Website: macys
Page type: billing-address
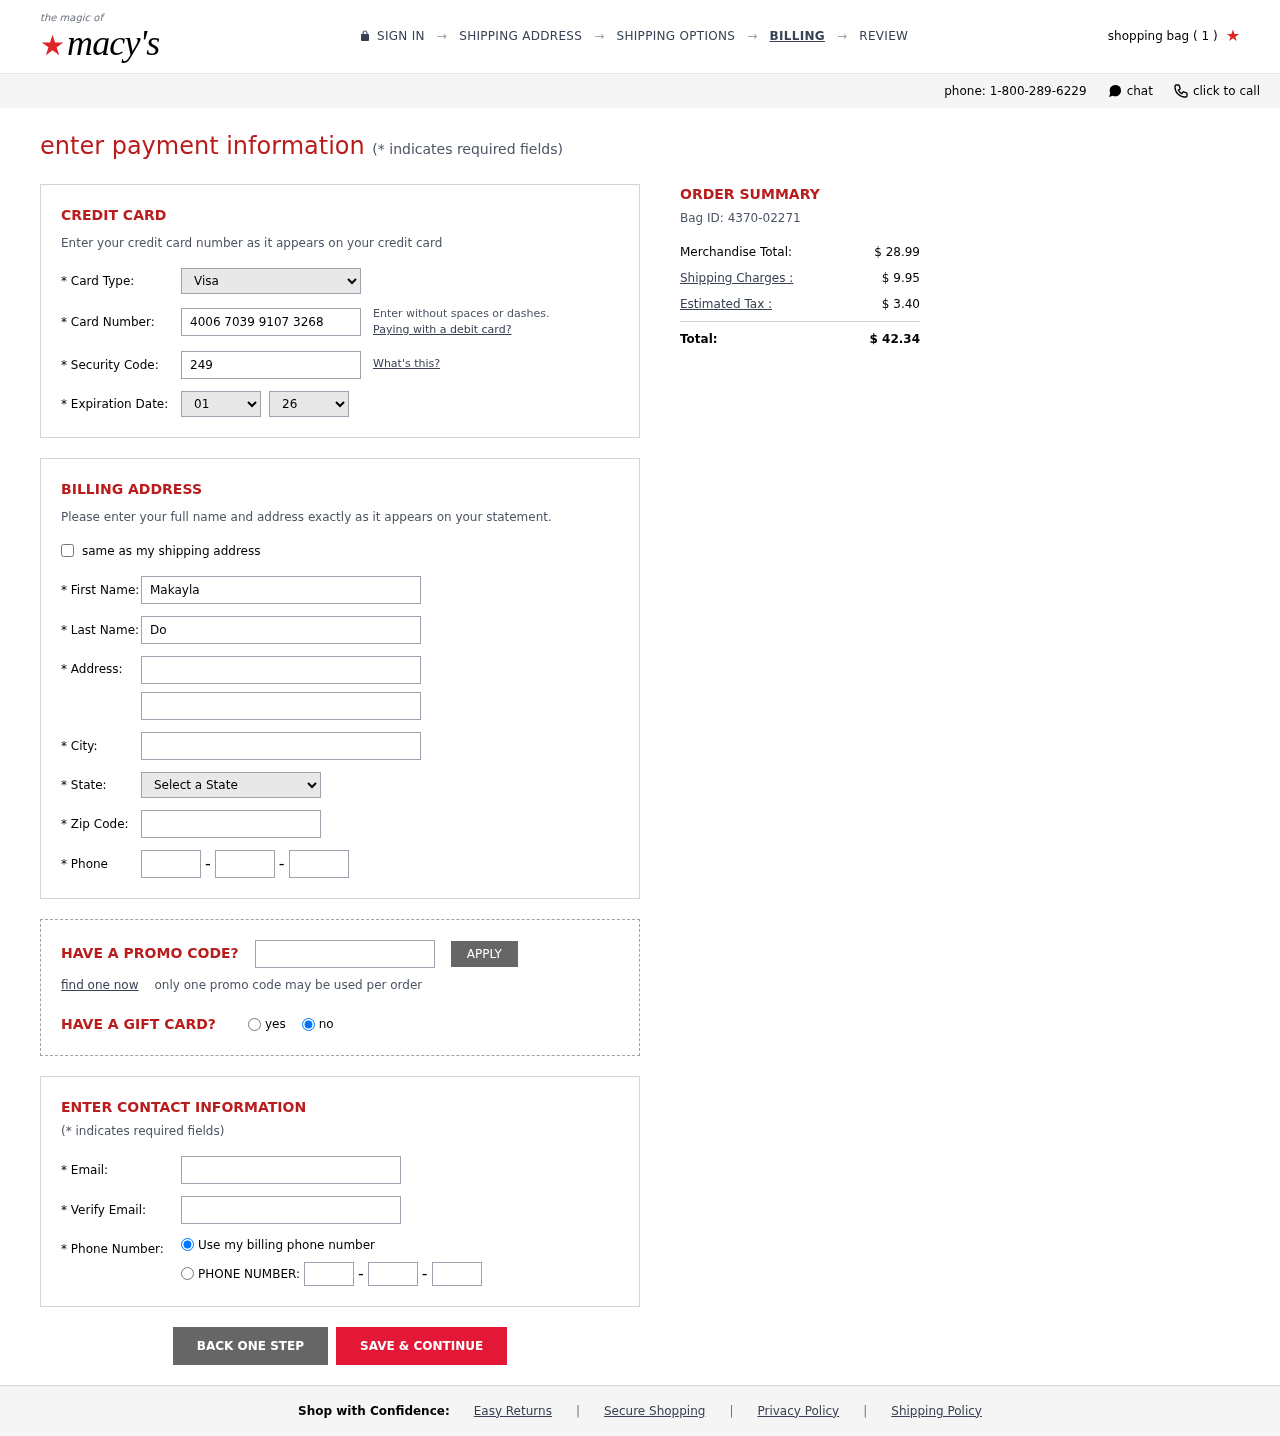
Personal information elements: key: PII_CARD_CVV
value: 249
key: PII_CARD_EXPIRY_MONTH
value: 01
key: PII_CARD_EXPIRY_YEAR
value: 26
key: PII_CARD_NUMBER
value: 4006 7039 9107 3268
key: PII_CARD_TYPE
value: Visa
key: PII_CITY
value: Patrickhaven
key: PII_EMAIL
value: makayla_downs@yahoo.com
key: PII_FIRSTNAME
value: Makayla
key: PII_LASTNAME
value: Downs
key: PII_PHONE_AREA
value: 727
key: PII_PHONE_PREFIX
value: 531
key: PII_PHONE_SUFFIX
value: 1196
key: PII_POSTCODE
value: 91949
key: PII_STATE_ABBR
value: SC
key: PII_STREET
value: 44866 Frazier Oval Apt. 246
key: PII_STREET2
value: Suite 431
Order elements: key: ORDER_NUM_ITEMS
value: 1
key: ORDER_ID
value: Bag ID: 4370-02271
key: ORDER_SUBTOTAL
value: $ 28.99
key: ORDER_SHIPPING_COST
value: $ 9.95
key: ORDER_TAX
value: $ 3.40
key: ORDER_TOTAL
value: $ 42.34